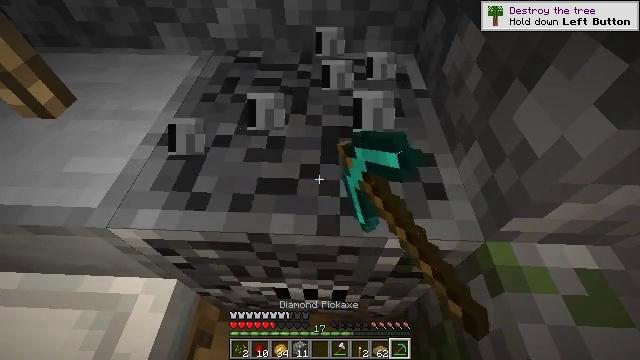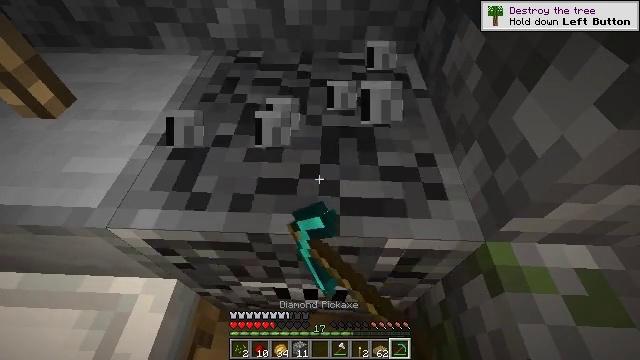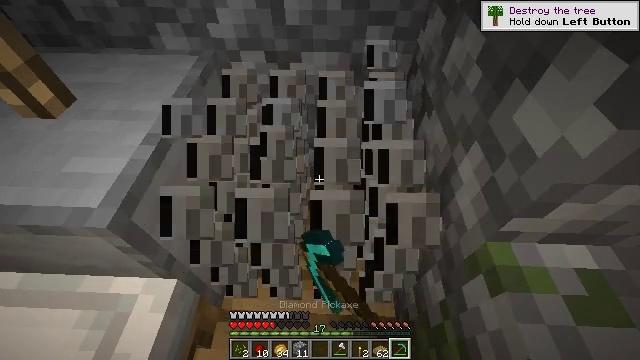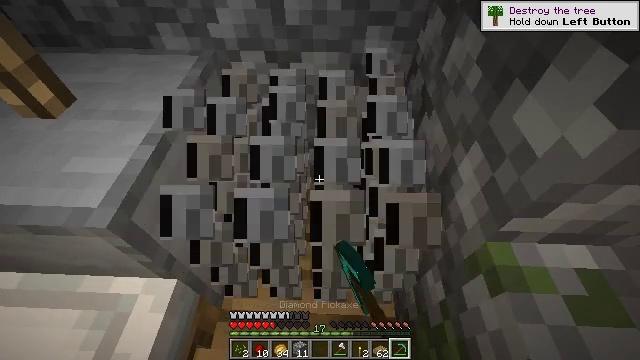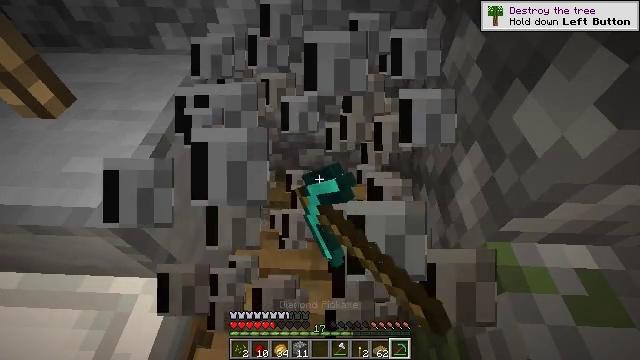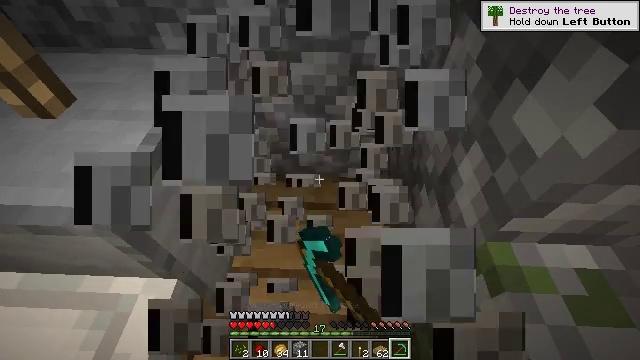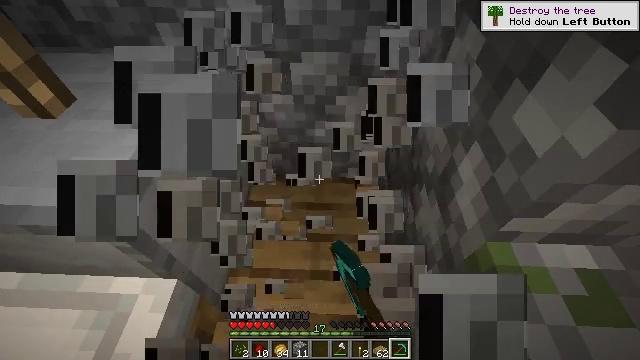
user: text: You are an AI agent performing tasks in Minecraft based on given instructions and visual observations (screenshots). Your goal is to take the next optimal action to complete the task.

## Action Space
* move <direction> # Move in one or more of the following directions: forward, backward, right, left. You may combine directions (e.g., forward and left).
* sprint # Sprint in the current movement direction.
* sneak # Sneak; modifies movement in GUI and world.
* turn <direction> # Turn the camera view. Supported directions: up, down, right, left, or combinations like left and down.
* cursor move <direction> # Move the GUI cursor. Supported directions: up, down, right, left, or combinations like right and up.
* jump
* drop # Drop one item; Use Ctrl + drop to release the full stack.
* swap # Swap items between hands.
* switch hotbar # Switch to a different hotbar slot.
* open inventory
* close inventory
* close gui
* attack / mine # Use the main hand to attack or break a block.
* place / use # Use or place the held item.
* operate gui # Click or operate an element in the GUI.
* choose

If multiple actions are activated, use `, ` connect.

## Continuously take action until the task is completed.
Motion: motion action
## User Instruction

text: Break the blast furnace block.
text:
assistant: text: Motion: attack / mine
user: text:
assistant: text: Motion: attack / mine
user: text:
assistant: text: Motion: attack / mine
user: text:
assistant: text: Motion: attack / mine
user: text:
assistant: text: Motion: attack / mine
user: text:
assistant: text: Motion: attack / mine
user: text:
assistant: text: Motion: attack / mine